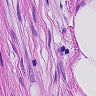
Metastatic tissue present: yes